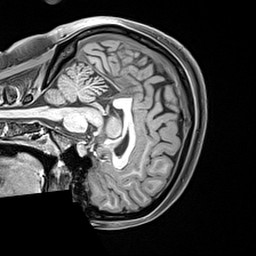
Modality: T1w
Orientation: sagittal
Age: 29
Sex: female
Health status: healthy
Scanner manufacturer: siemens
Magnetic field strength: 3 T
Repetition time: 2.4 s
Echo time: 0.00217 s